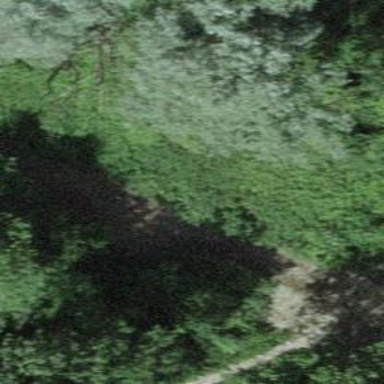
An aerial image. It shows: Path leading to bridge.